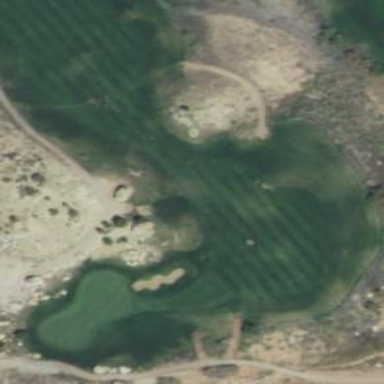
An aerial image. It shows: Rough area on grassy golf course.